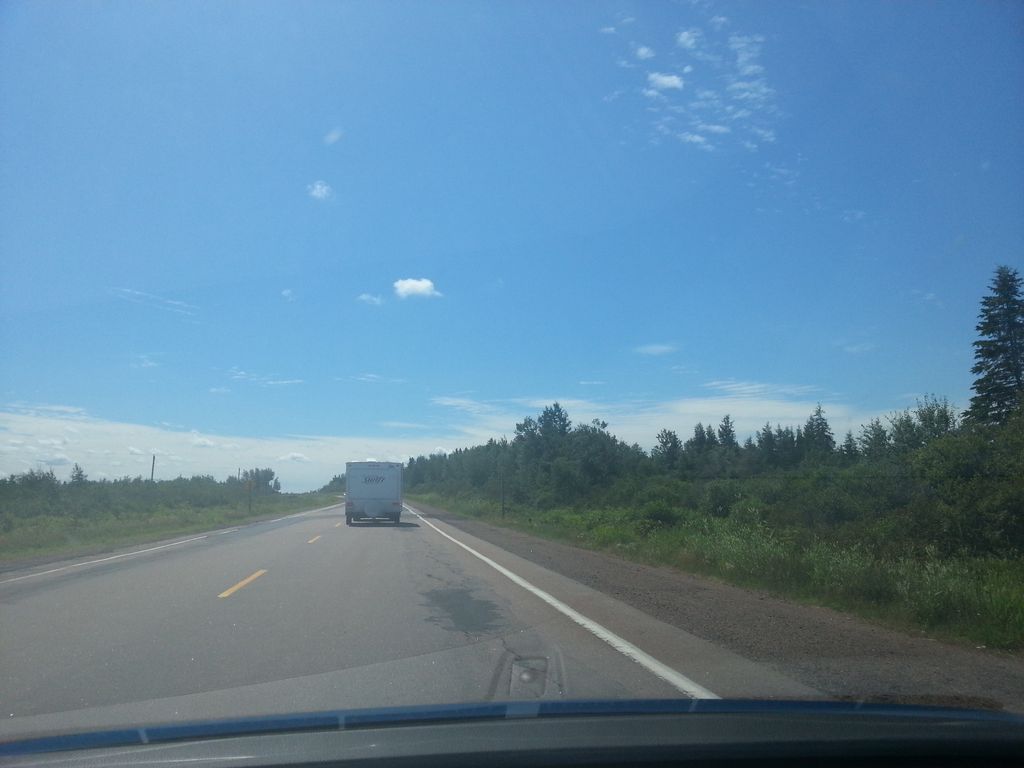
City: charlottetown